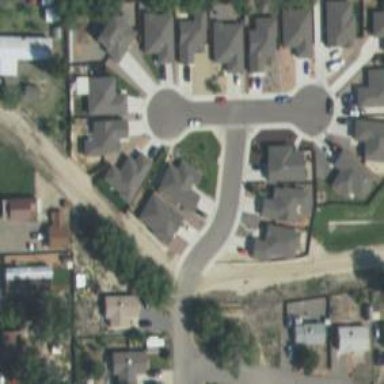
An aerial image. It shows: Residential road with asphalt surface and separate sidewalk.